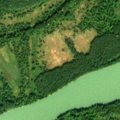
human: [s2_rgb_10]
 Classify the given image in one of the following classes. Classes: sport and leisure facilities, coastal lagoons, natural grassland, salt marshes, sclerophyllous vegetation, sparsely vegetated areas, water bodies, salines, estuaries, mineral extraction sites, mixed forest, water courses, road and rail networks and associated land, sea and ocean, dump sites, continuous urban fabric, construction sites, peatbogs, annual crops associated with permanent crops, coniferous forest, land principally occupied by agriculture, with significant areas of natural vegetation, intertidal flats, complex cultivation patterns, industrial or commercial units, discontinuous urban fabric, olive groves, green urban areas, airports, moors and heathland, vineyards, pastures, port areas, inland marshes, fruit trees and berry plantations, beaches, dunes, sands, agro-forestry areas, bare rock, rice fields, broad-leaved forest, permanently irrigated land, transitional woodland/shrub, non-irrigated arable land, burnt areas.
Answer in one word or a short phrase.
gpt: broad-leaved forest, transitional woodland/shrub, inland marshes, water courses